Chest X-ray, AP view. Patient: 50 years old, sex M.
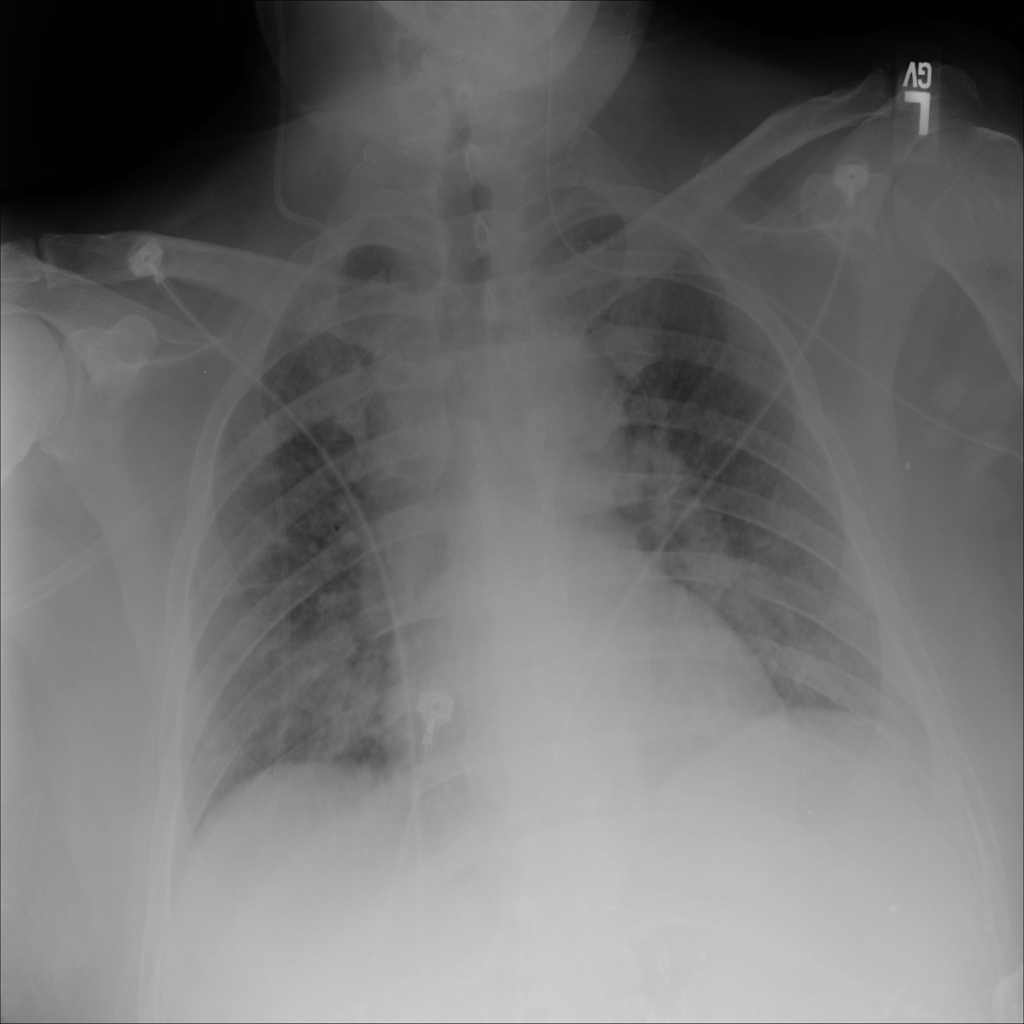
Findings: No Finding